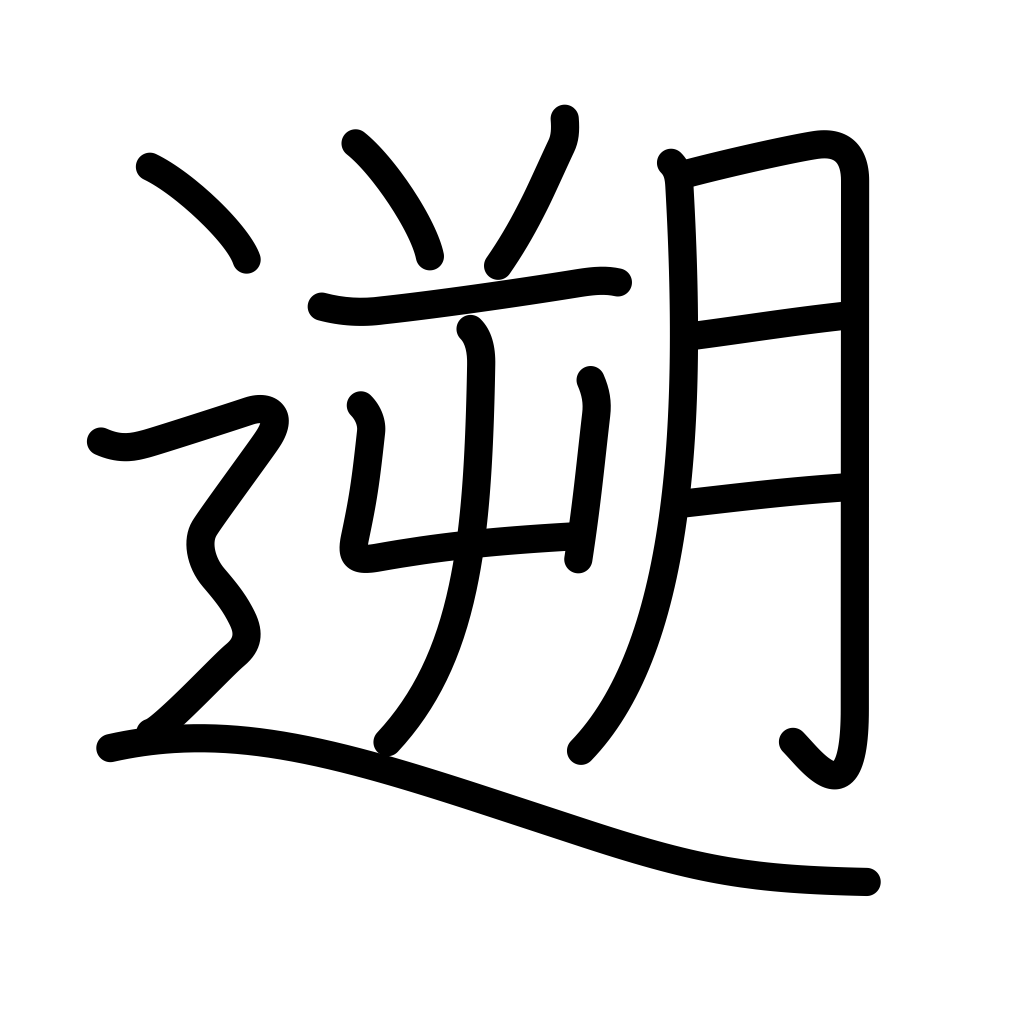
Meaning: go upstream, retrace the past